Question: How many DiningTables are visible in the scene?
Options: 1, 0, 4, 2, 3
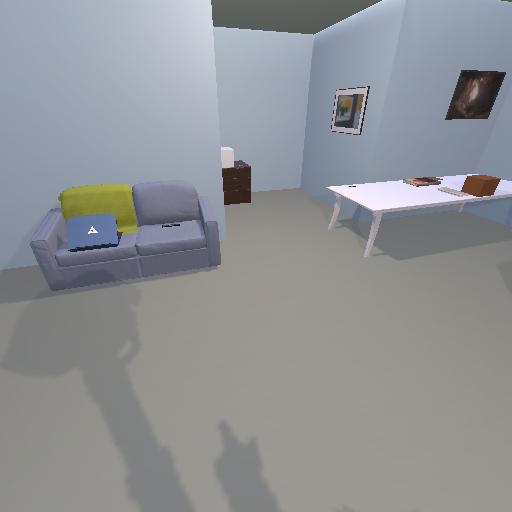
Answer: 1